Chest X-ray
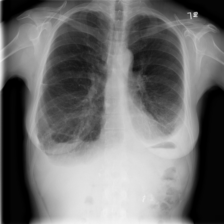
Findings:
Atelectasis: negative
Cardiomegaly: negative
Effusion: negative
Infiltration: negative
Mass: negative
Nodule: negative
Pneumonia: negative
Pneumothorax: negative
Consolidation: negative
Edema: negative
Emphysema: negative
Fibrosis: negative
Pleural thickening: negative
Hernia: negative